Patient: sex F, age 56
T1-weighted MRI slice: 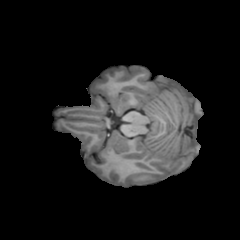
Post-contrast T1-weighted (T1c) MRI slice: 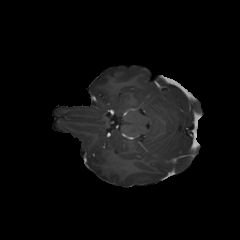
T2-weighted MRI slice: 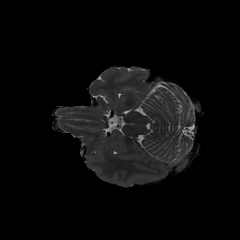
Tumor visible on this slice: no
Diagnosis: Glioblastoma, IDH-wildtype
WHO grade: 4